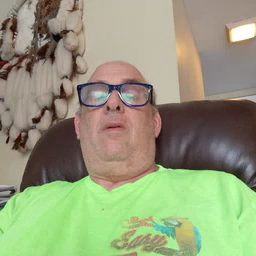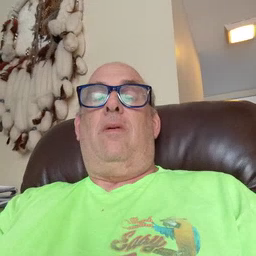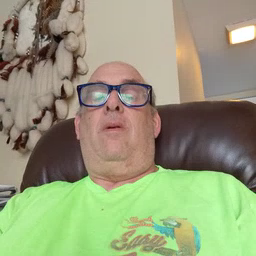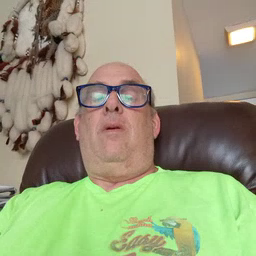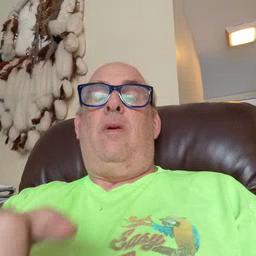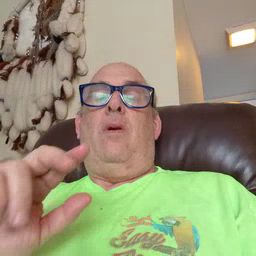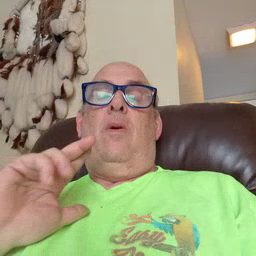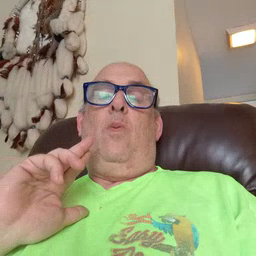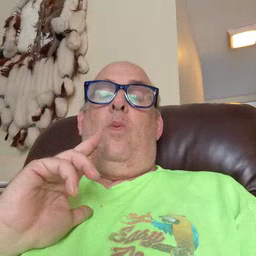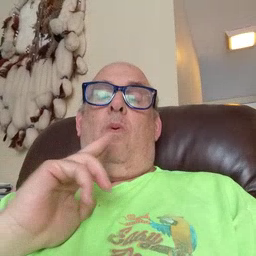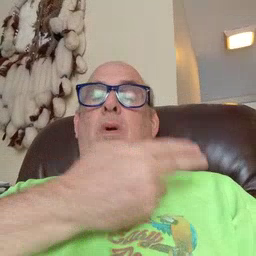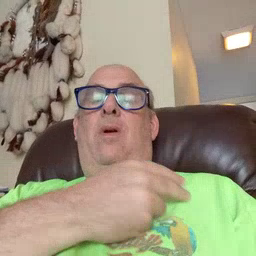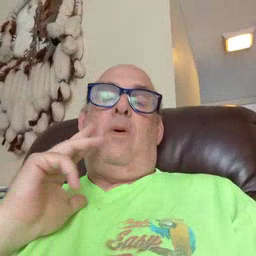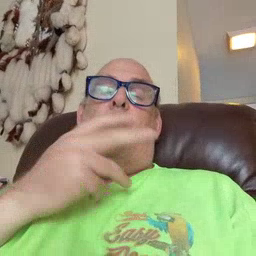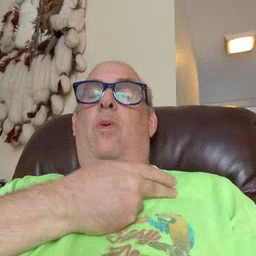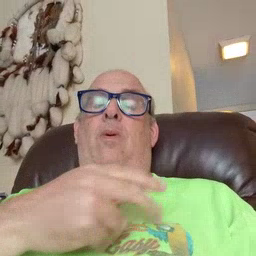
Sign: weus